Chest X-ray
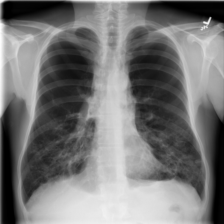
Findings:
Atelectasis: negative
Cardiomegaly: negative
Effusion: negative
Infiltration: negative
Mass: negative
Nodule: negative
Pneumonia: negative
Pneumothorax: negative
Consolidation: negative
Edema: negative
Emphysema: negative
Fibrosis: negative
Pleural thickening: negative
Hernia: negative